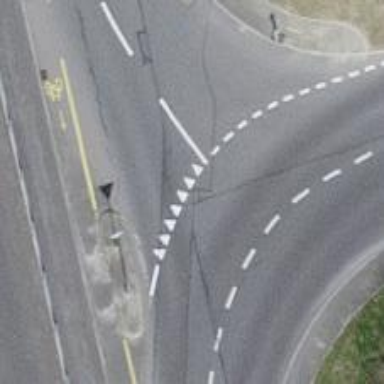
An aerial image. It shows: Asphalt service road with cycle track on the left side.